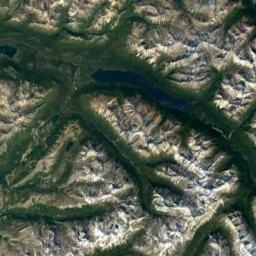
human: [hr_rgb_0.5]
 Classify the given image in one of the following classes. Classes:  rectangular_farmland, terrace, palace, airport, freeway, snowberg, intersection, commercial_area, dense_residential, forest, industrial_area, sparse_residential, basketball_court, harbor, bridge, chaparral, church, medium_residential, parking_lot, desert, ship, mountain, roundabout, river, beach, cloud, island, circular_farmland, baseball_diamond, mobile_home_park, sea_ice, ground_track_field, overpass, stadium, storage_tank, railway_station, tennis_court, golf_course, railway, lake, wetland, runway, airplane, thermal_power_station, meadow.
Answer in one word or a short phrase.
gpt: mountain